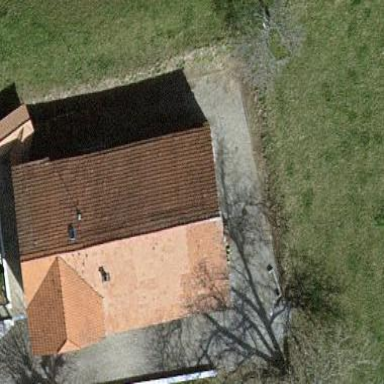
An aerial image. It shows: Farm building.